Breast ultrasound image
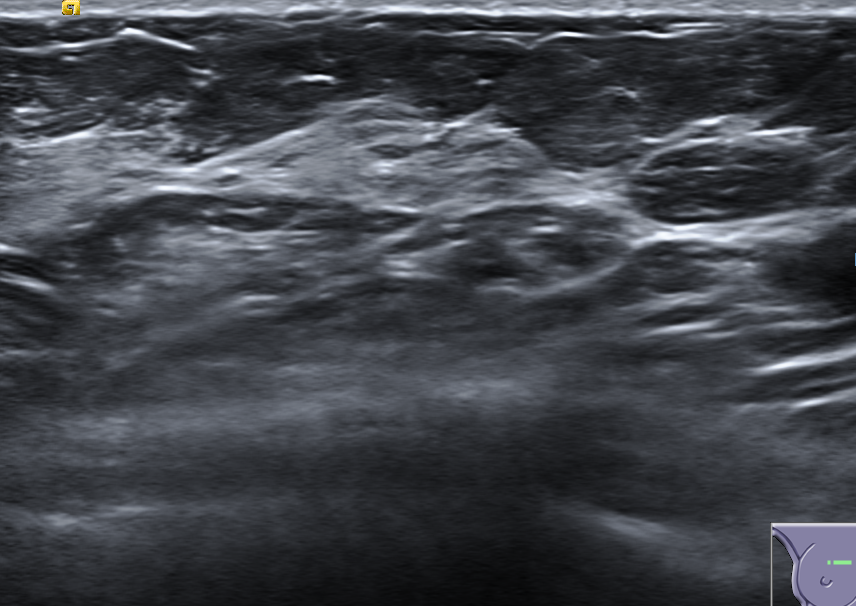
Diagnosis: normal